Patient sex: M
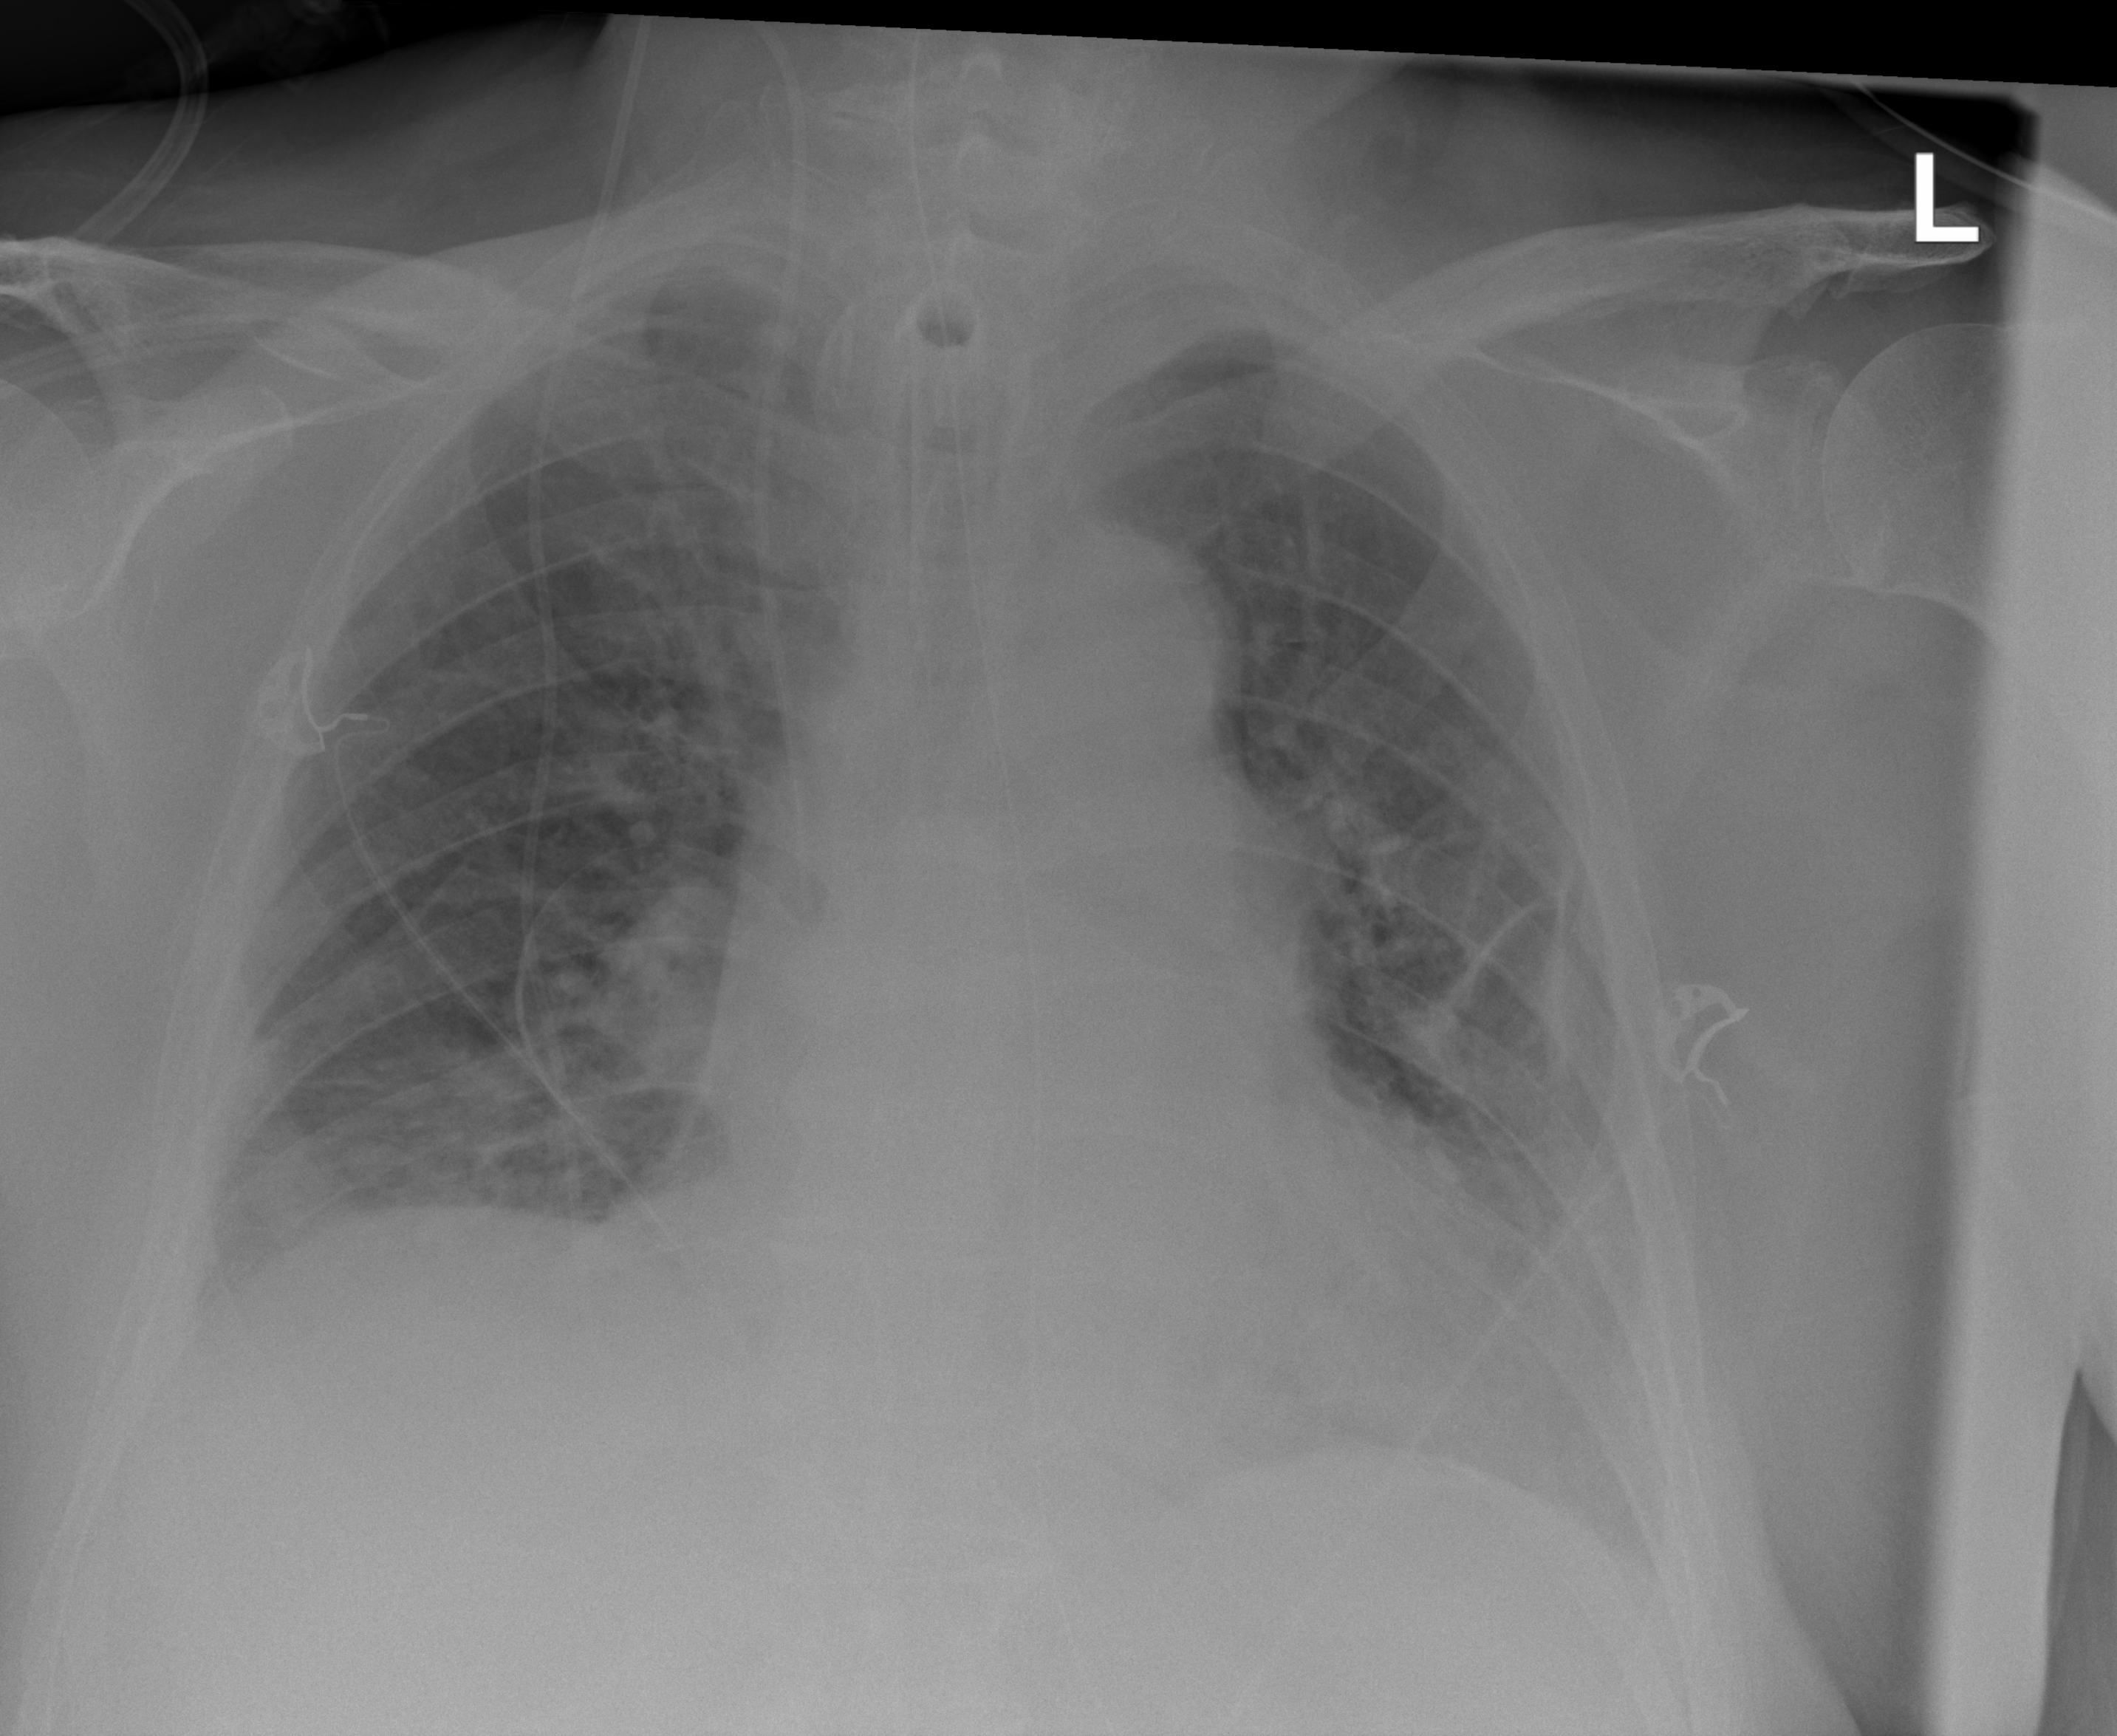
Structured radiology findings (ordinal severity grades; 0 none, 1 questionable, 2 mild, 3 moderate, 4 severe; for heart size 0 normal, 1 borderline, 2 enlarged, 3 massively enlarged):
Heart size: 1
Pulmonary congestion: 2
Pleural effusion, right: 0
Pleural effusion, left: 1
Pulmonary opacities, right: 2
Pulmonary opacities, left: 2
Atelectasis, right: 2
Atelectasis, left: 2